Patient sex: M
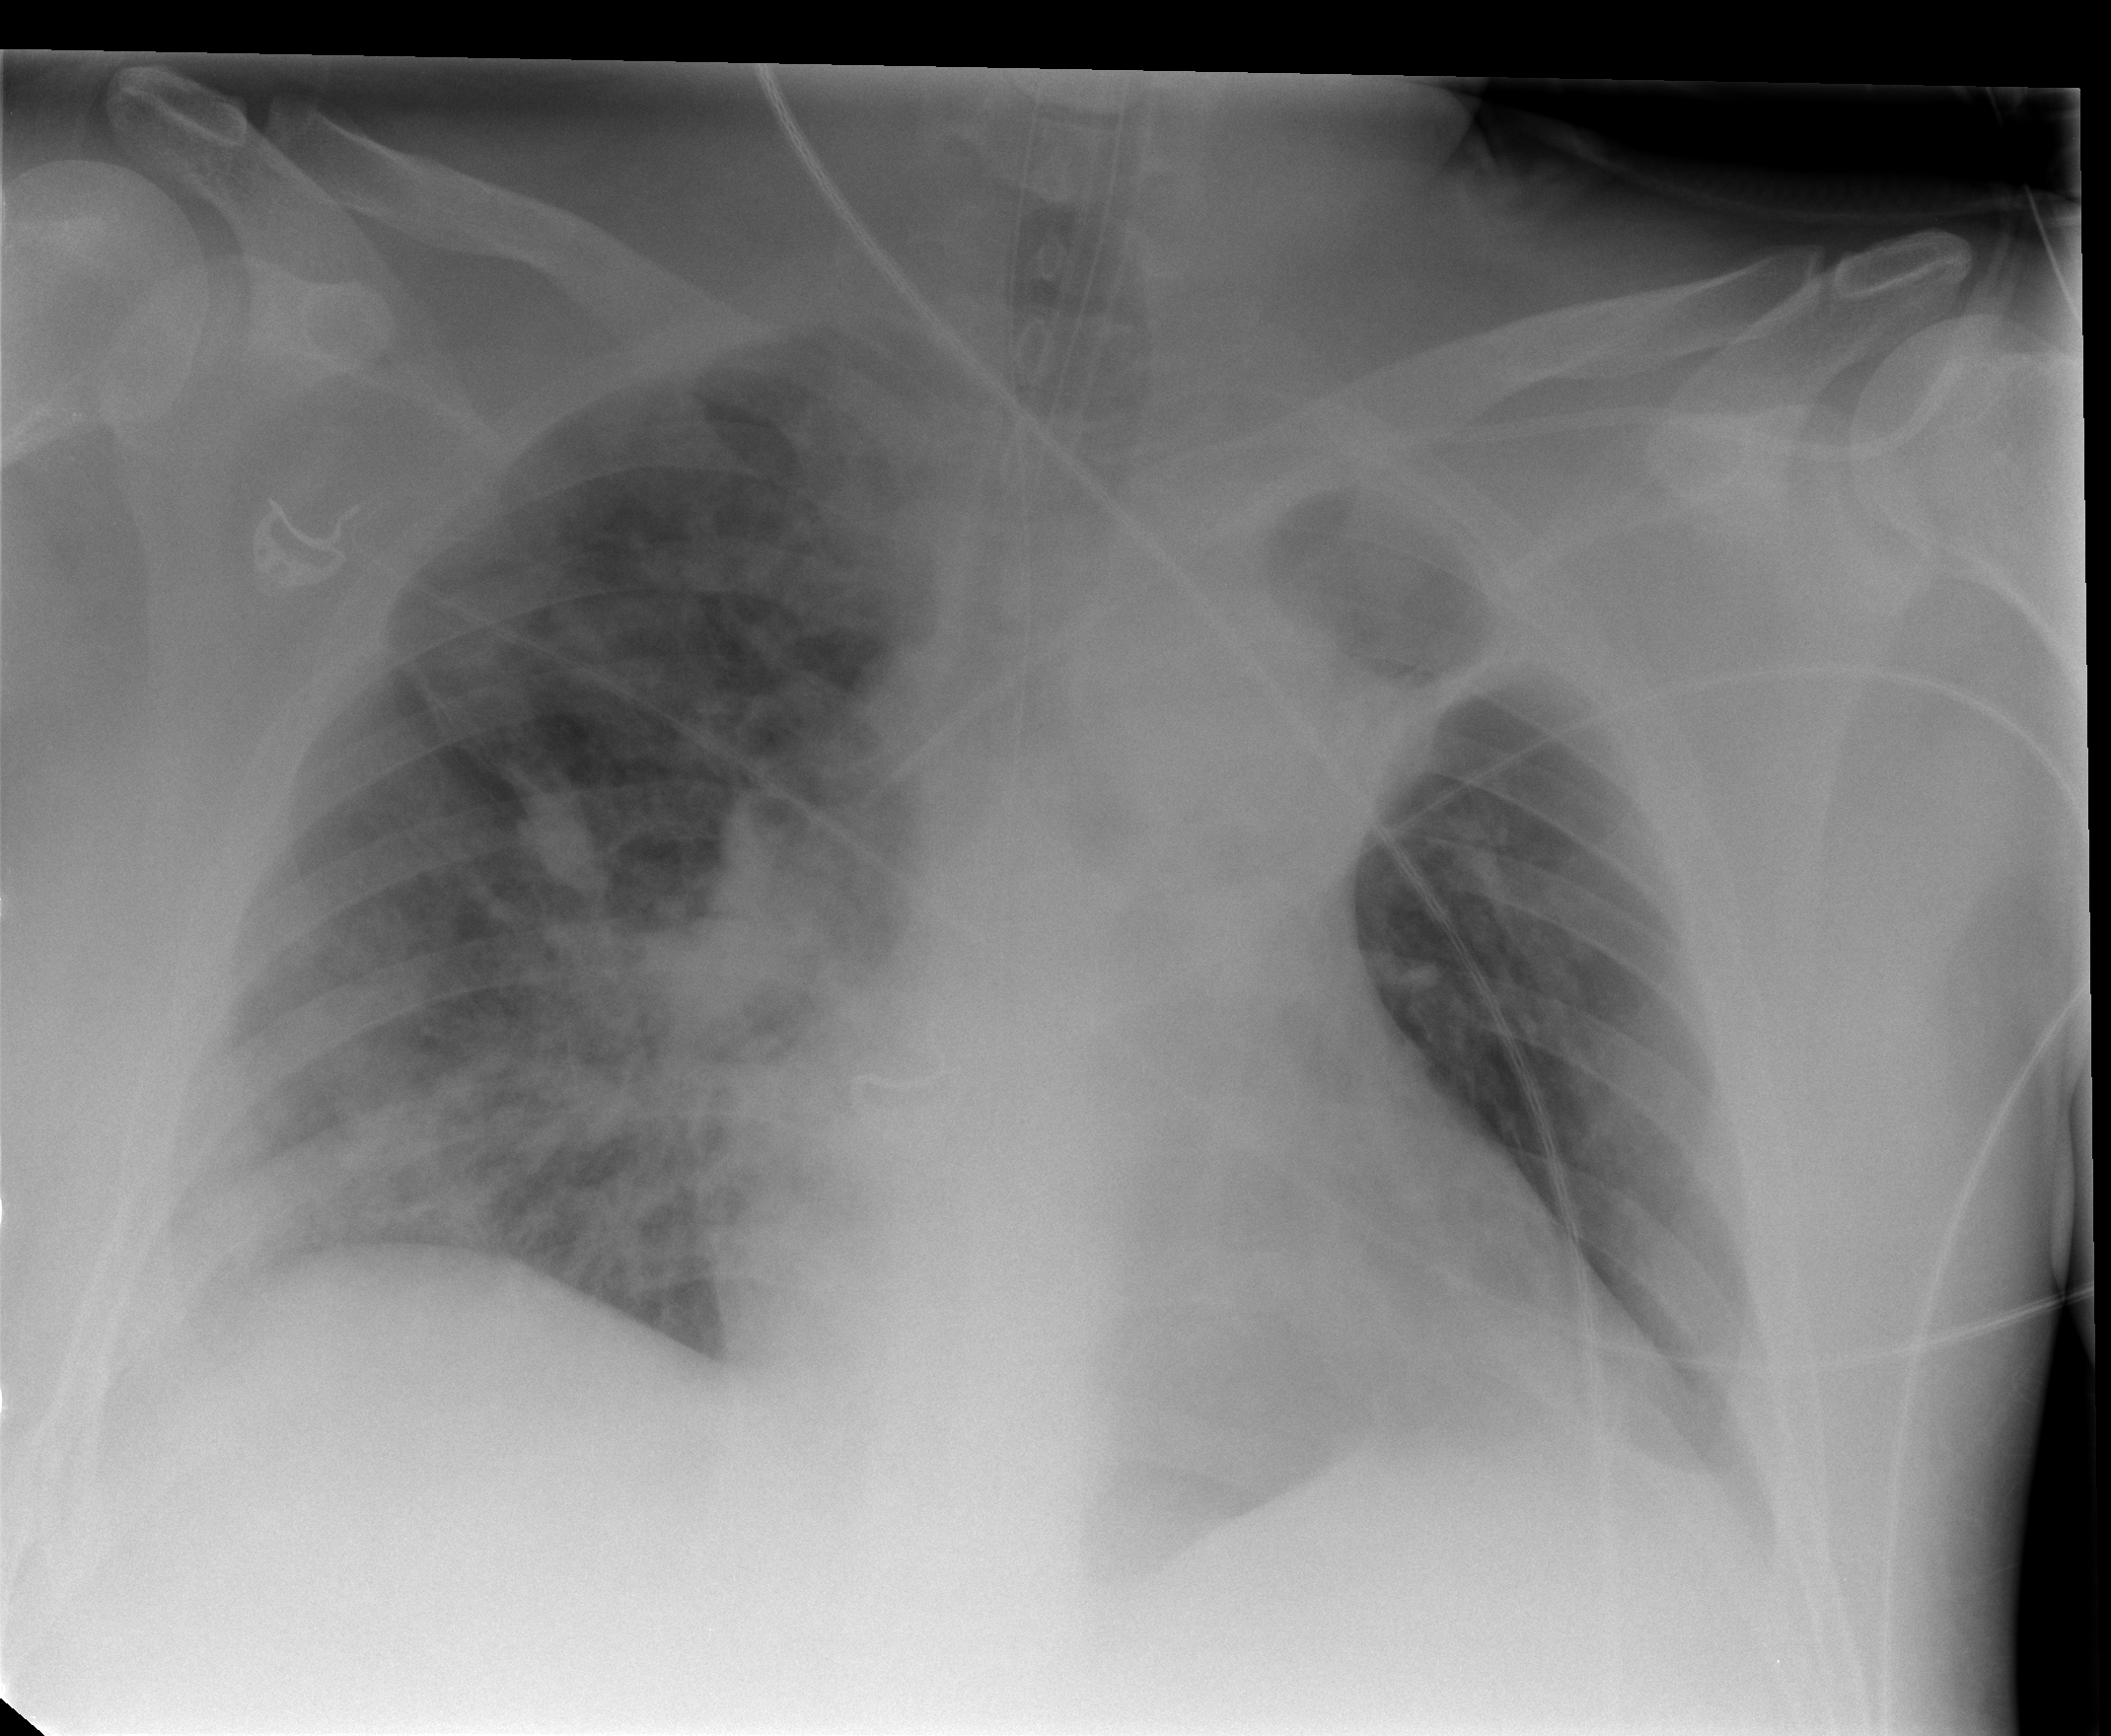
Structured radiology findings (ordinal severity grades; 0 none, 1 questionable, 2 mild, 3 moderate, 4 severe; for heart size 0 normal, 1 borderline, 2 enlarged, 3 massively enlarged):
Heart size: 2
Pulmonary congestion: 0
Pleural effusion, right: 0
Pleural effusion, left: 0
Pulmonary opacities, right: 3
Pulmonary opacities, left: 0
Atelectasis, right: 2
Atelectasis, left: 3